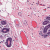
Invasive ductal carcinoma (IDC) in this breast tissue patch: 0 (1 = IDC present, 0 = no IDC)